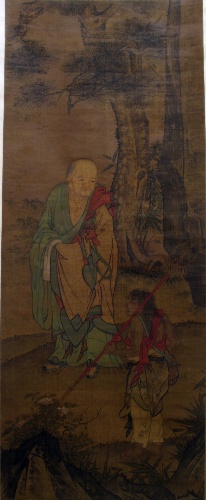
Title: 明?   佚名   舊傳貫休   羅漢圖   軸|Luohan
Artist: Guanxiu
Artist bio: Chinese, active ca. 940
Date: 15th century?
Object type: Hanging scroll
Classification: Paintings
Medium: Hanging scroll; ink and color on silk
Culture: China
Period: Ming dynasty (1368–1644)
Dimensions: Image: 46 3/8 × 18 1/2 in. (117.8 × 47 cm)
Overall with mounting: 83 × 24 1/2 in. (210.8 × 62.2 cm)
Overall with knobs: 83 × 28 1/4 in. (210.8 × 71.8 cm)
Department: Asian Art
Credit line: John Stewart Kennedy Fund, 1913
Accession year: 1913
Repository: Metropolitan Museum of Art, New York, NY
Tags: Men|Buddhism